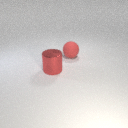
large red rubber sphere to the right of large red metal cylinder